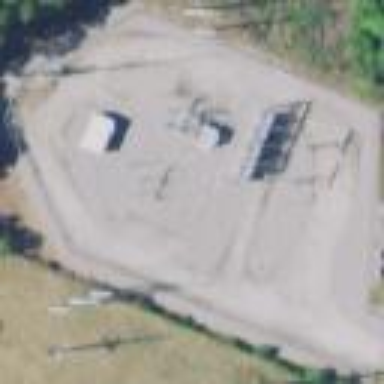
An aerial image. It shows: Distribution level power substation enclosed by fence.